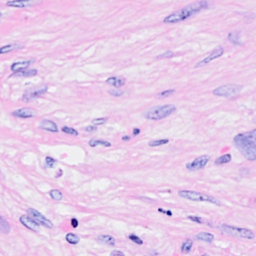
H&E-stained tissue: Breast